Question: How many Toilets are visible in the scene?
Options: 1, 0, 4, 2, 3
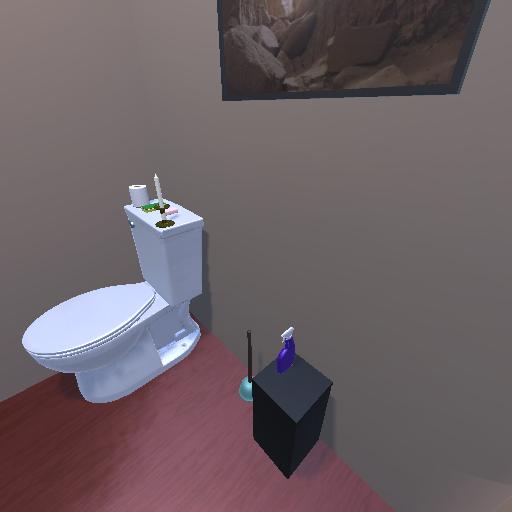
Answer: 1